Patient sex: F
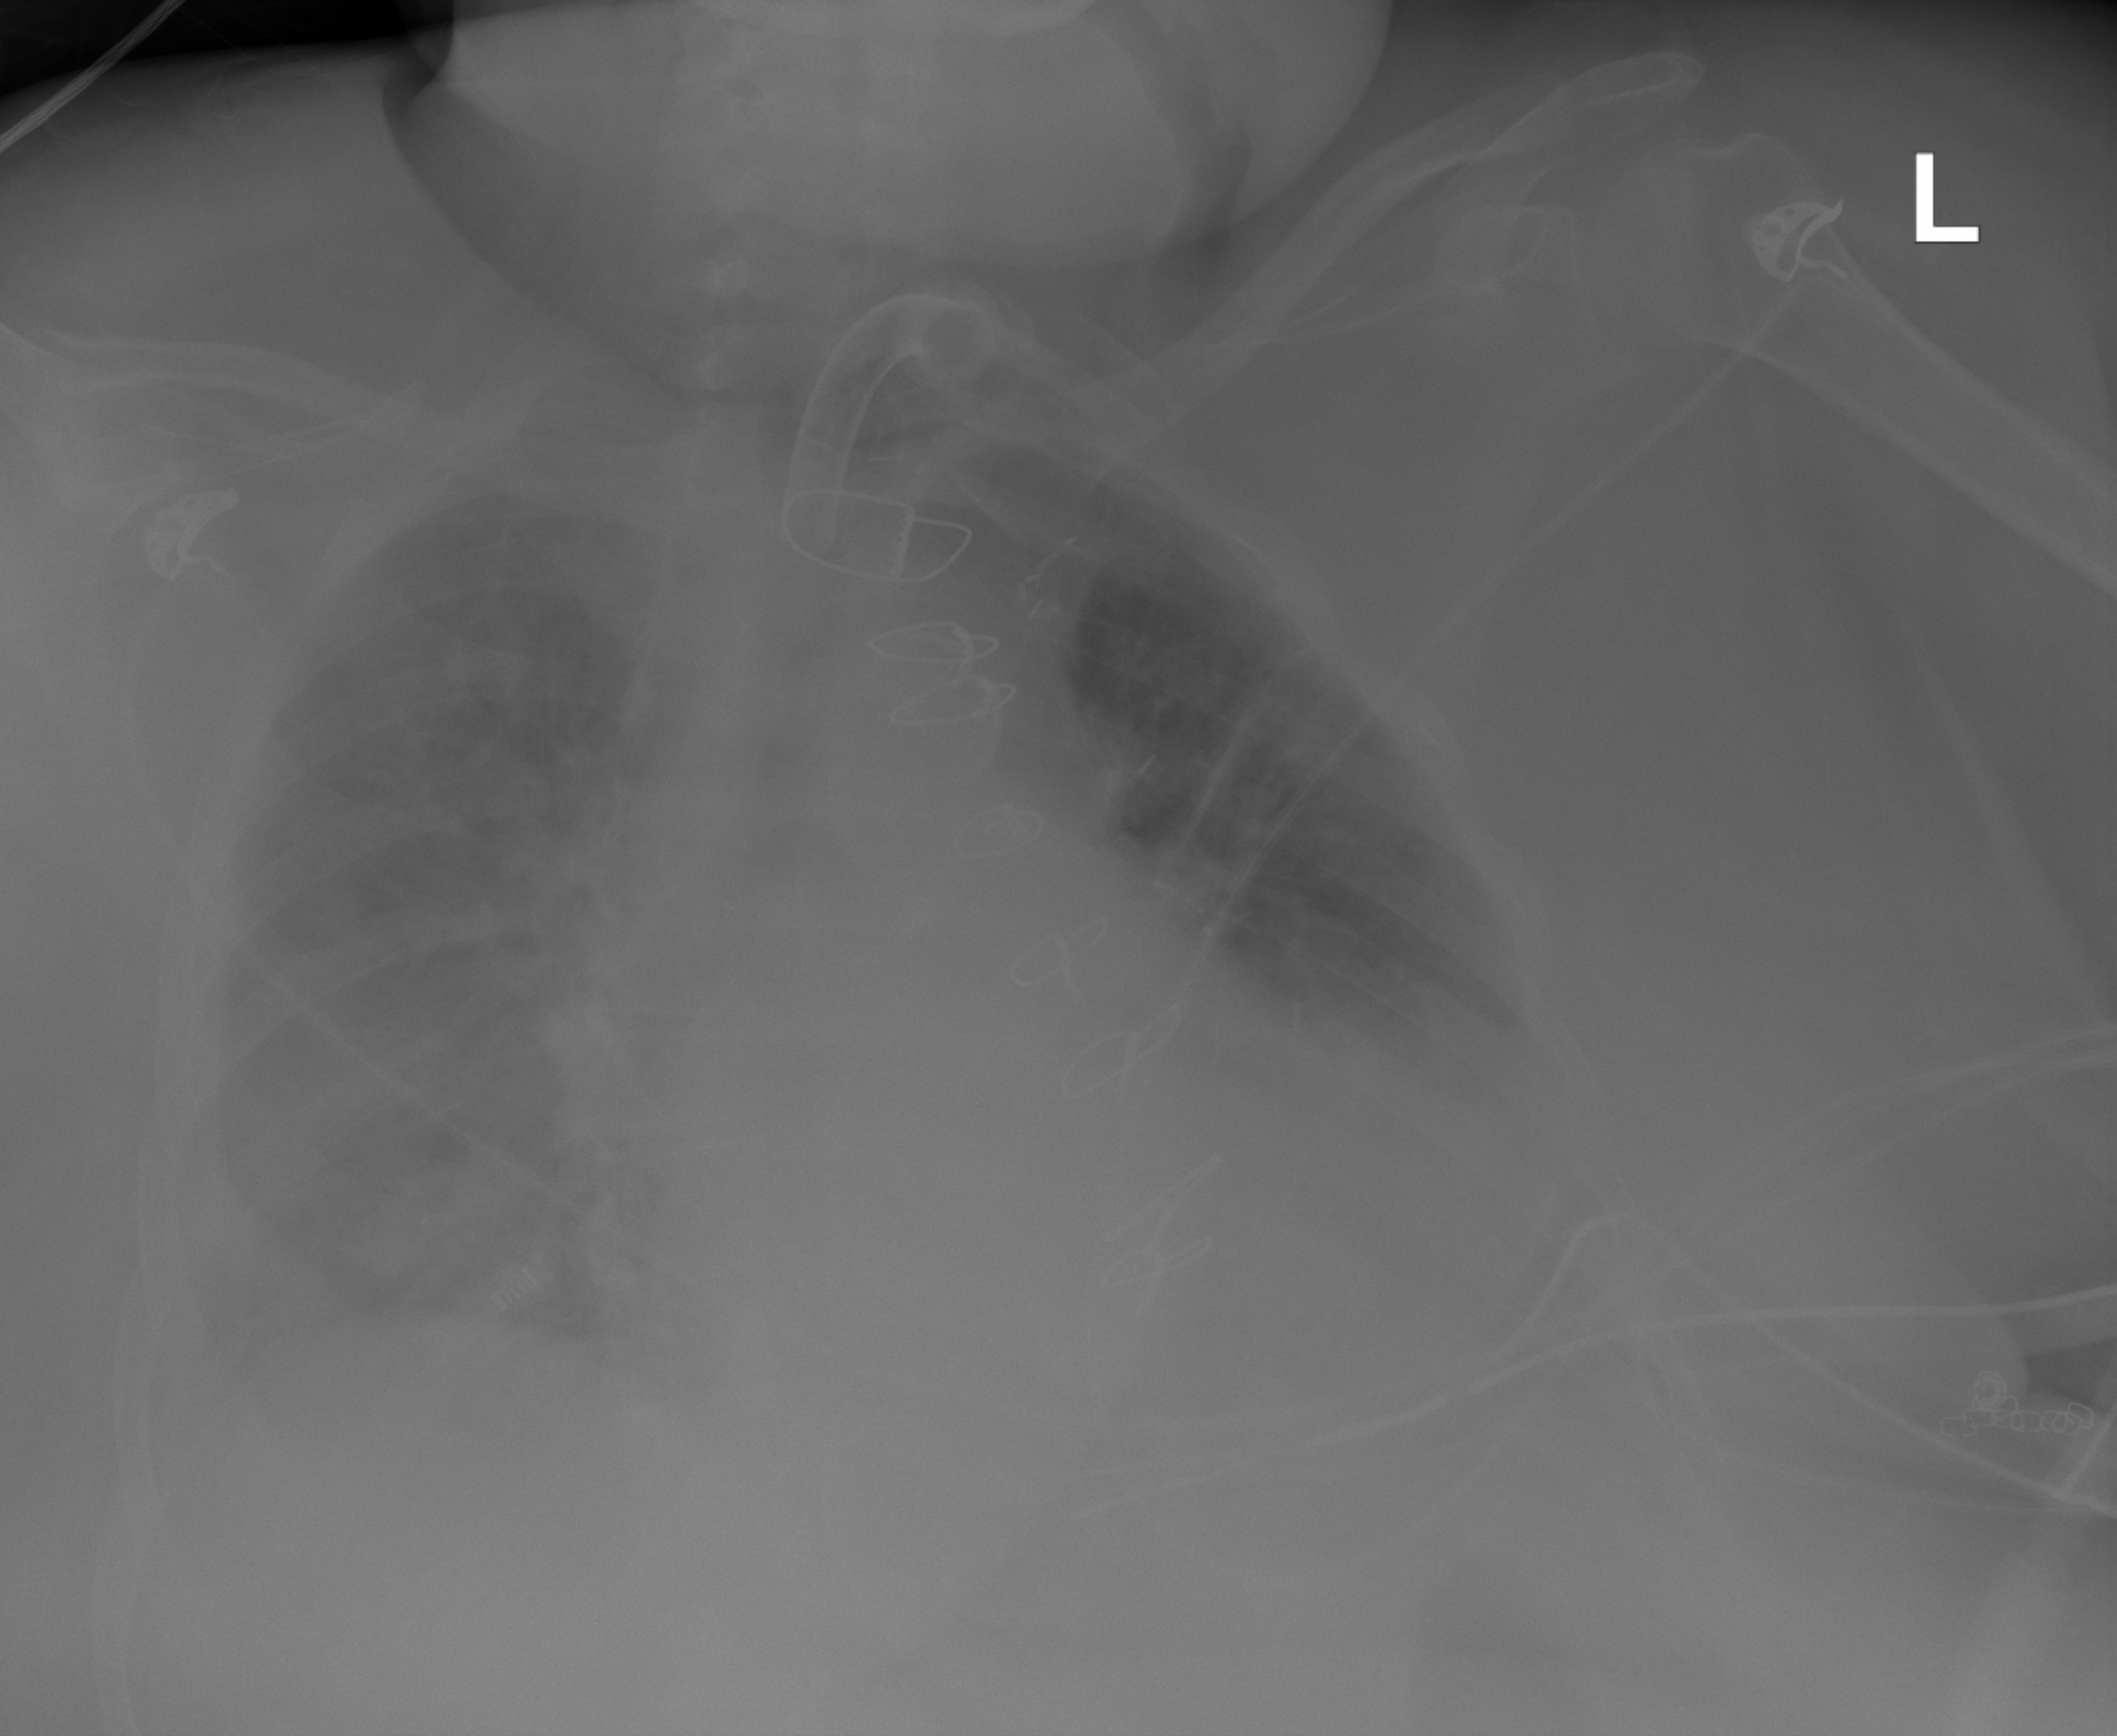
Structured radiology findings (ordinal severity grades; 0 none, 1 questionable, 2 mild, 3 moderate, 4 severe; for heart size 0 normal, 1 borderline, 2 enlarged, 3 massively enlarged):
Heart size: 2
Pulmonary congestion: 2
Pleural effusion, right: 2
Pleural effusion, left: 2
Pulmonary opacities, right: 2
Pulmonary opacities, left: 0
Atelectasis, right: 2
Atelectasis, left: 2